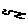
Label: zigzag